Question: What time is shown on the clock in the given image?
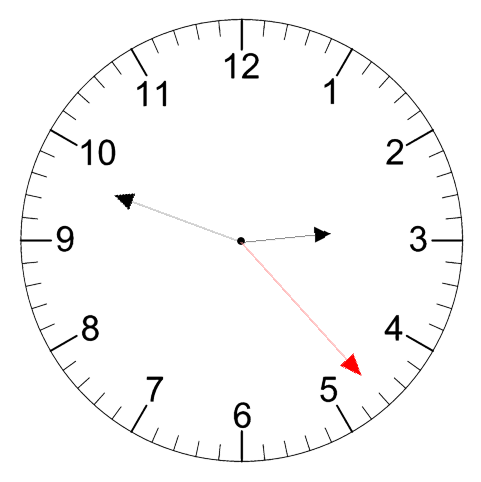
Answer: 02:48:23